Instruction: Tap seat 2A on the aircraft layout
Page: seats
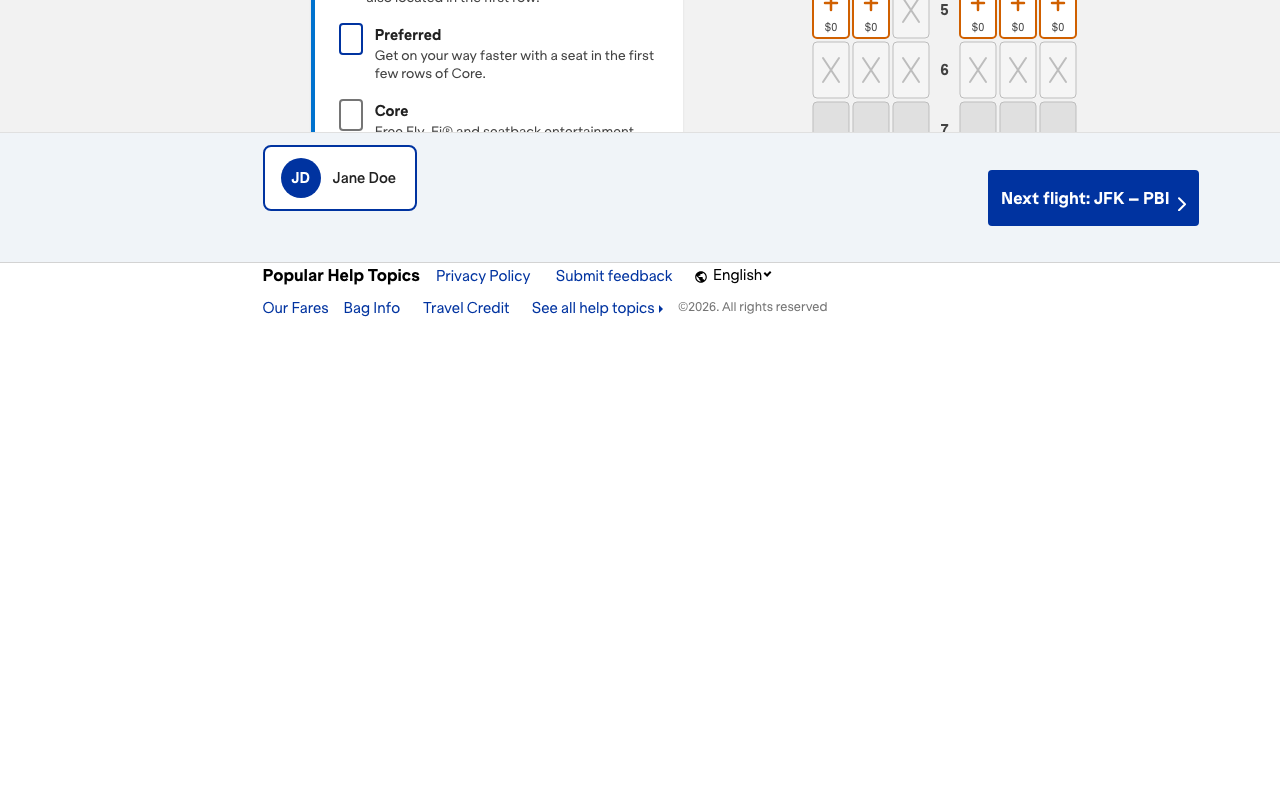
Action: click